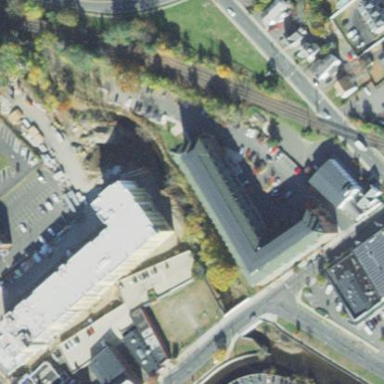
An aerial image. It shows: Commercial building.